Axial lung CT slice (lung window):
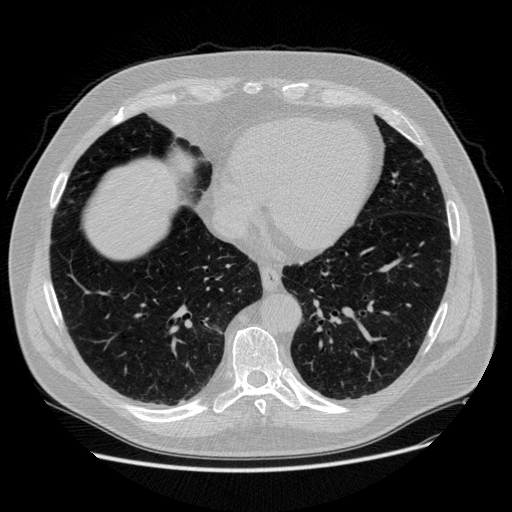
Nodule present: no